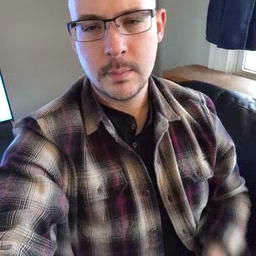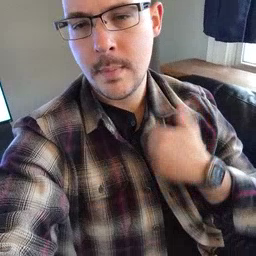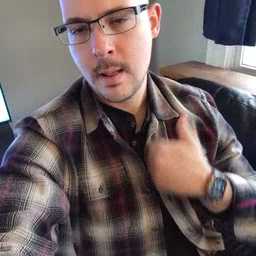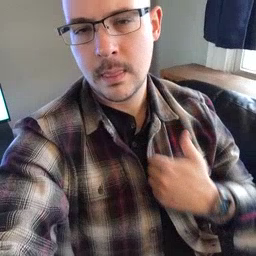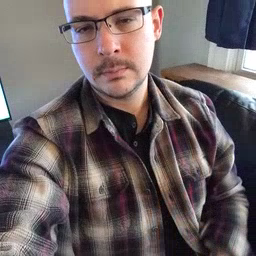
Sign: bath